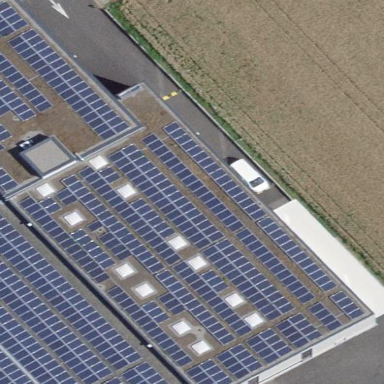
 consisting of solar photovoltaic panels."